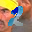
Label: 2